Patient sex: F
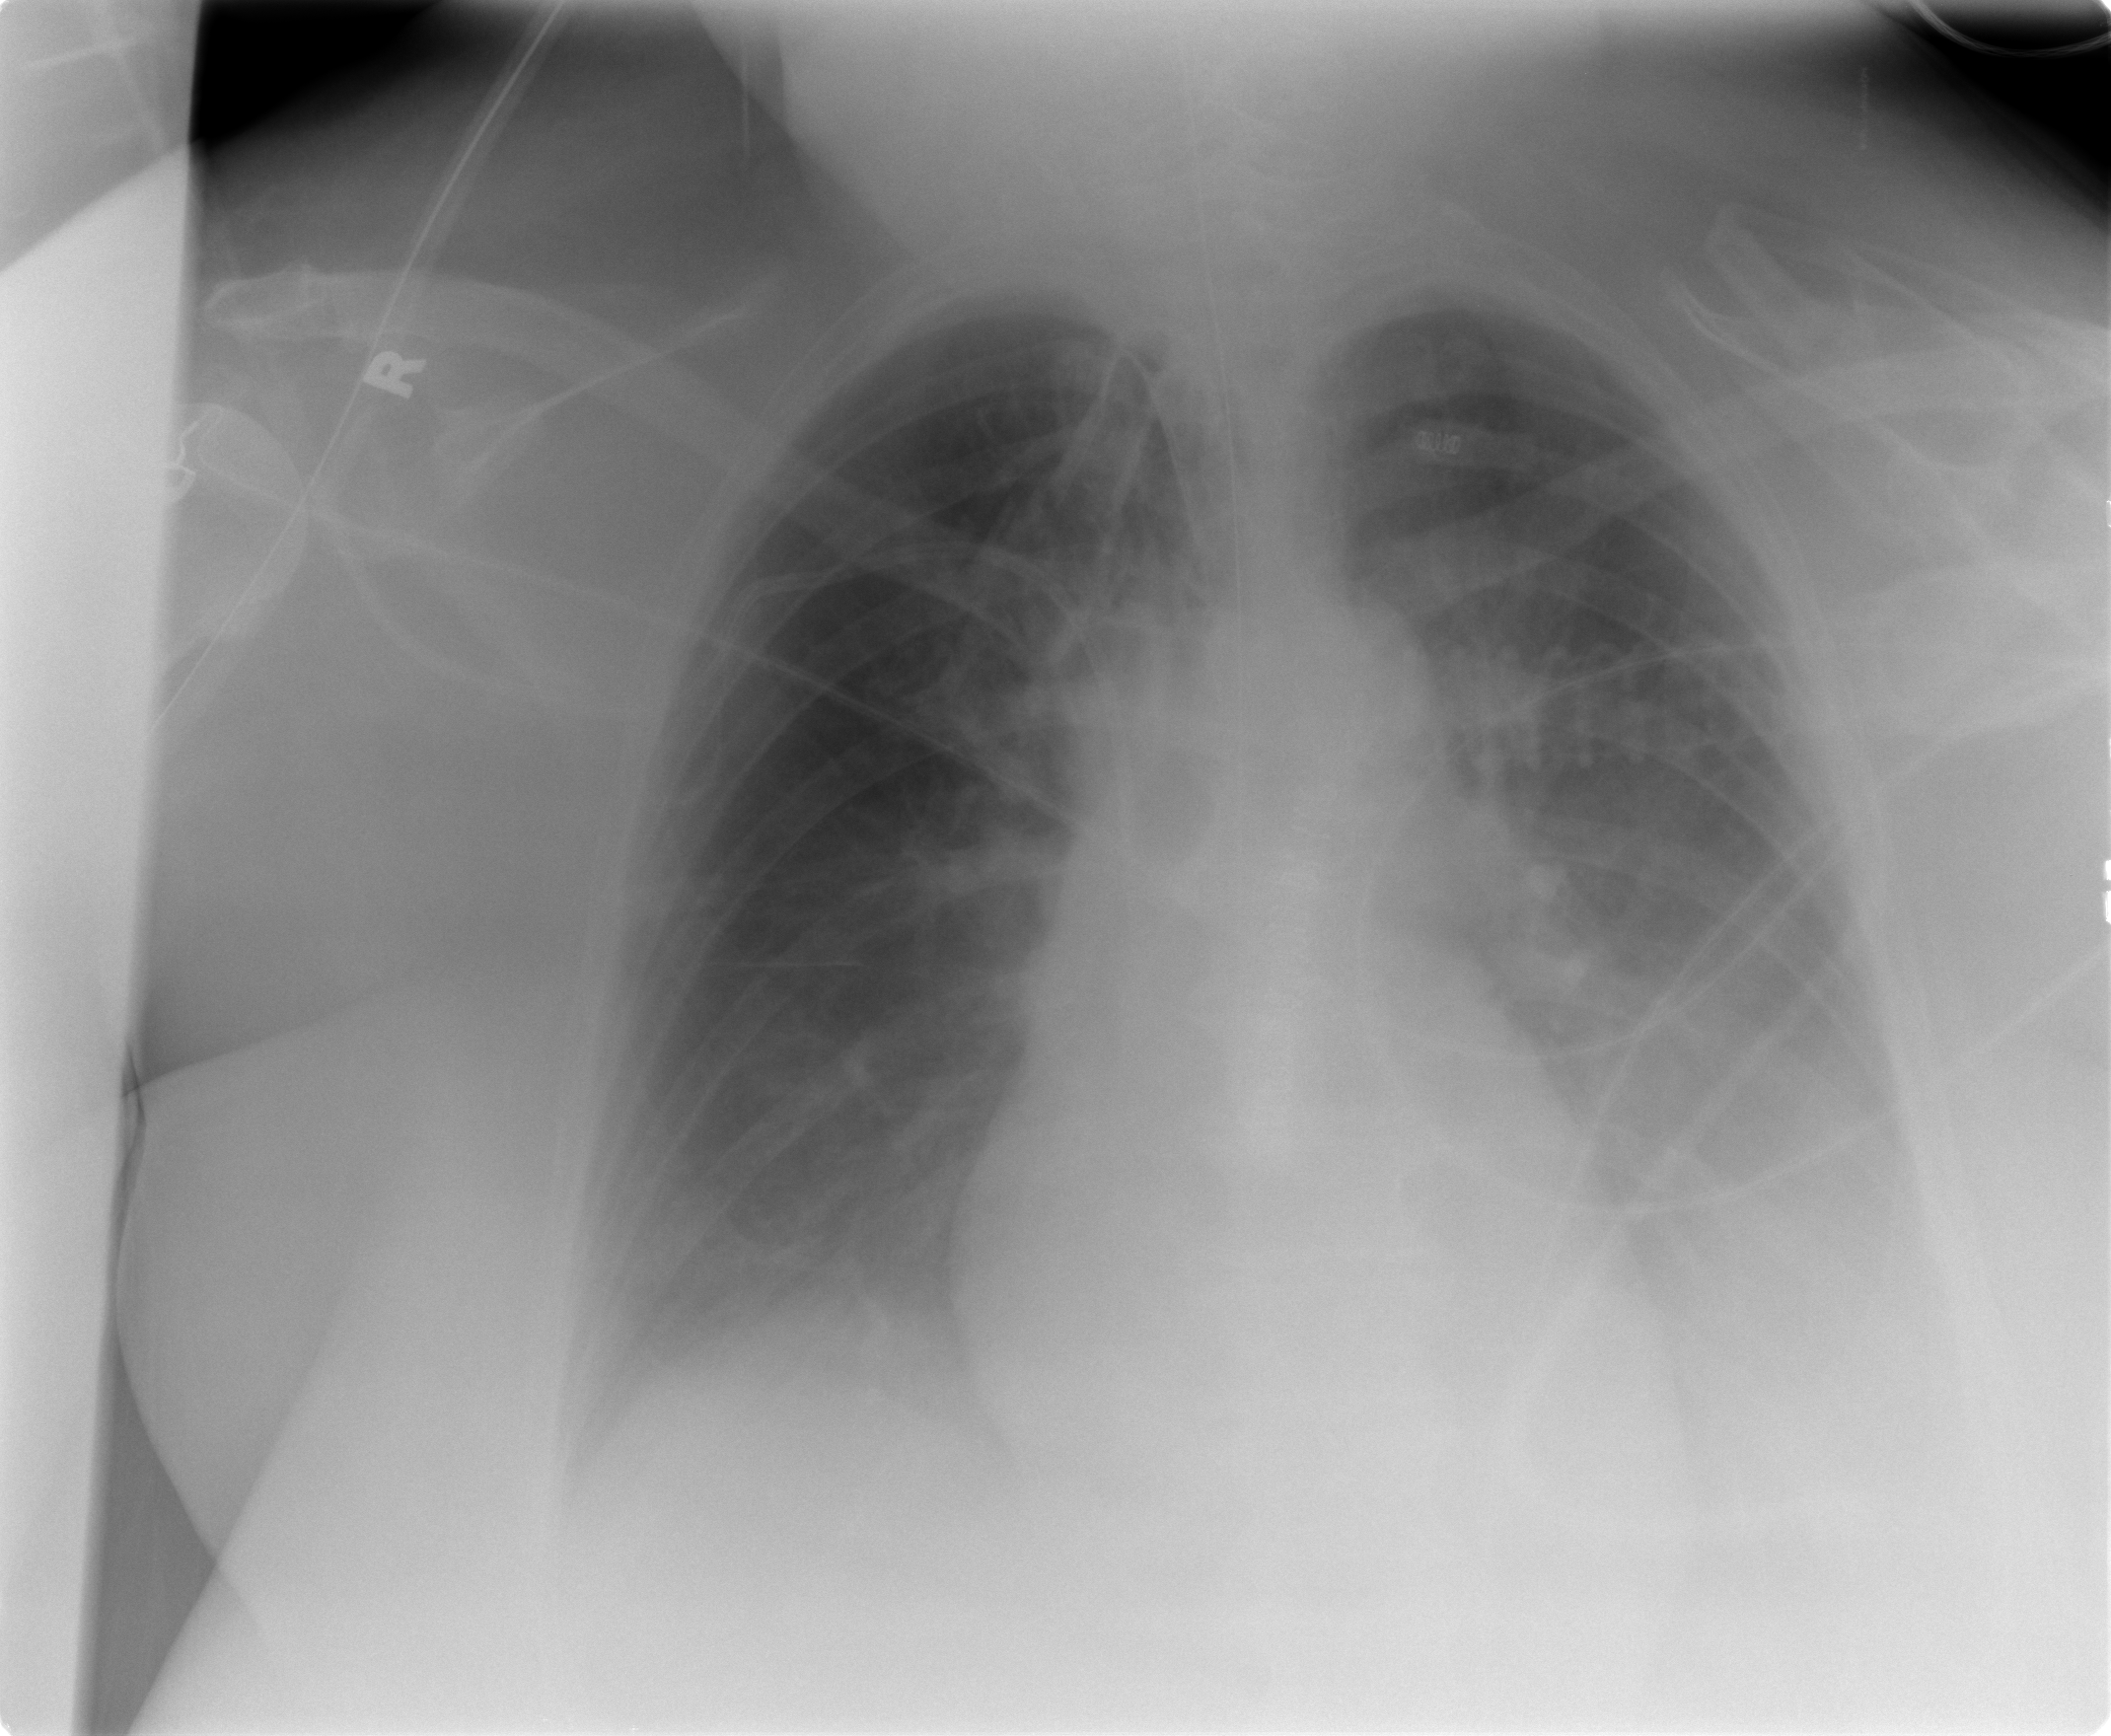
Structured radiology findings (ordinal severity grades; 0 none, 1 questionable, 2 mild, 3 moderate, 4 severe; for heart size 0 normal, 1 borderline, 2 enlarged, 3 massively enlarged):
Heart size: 0
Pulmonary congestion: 0
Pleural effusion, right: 2
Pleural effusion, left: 3
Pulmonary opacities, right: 0
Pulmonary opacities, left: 0
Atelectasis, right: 2
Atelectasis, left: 3